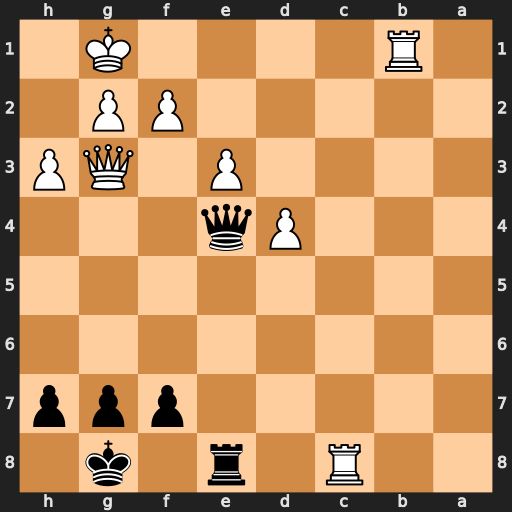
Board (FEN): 2R1r1k1/5ppp/8/8/3Pq3/4P1QP/5PP1/1R4K1
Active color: b
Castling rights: -
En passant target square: -
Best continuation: Qxb1+ Kh2 Rxc8